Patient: sex M, age 63
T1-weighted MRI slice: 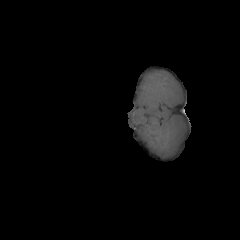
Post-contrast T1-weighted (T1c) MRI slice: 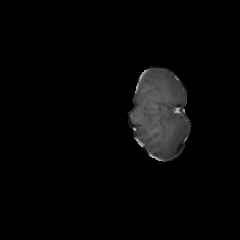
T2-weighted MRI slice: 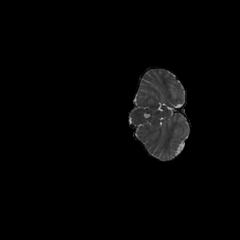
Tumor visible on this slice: no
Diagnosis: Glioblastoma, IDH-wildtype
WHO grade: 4